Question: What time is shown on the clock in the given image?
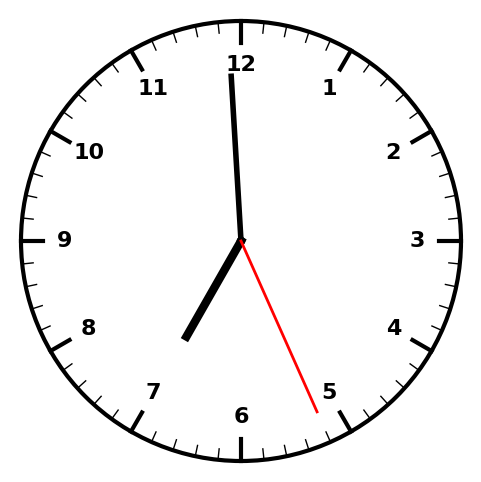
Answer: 06:59:26